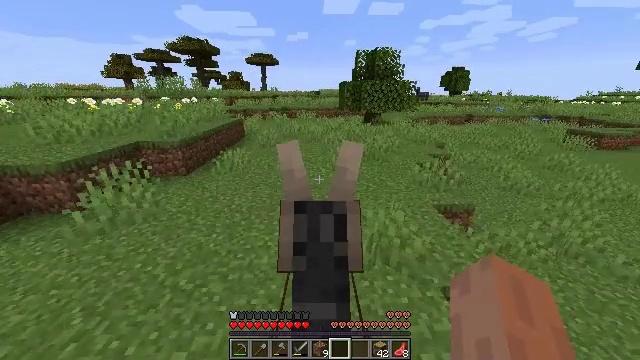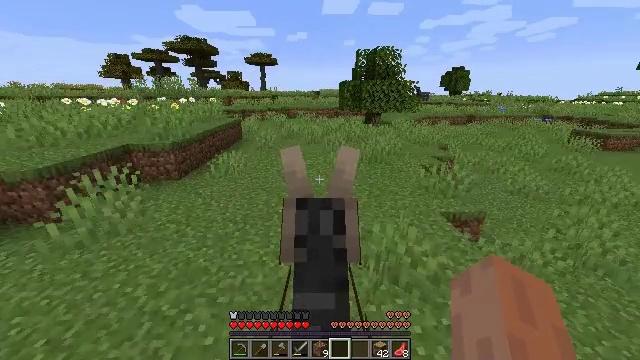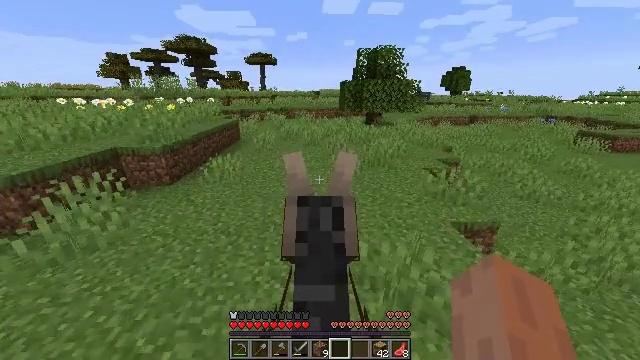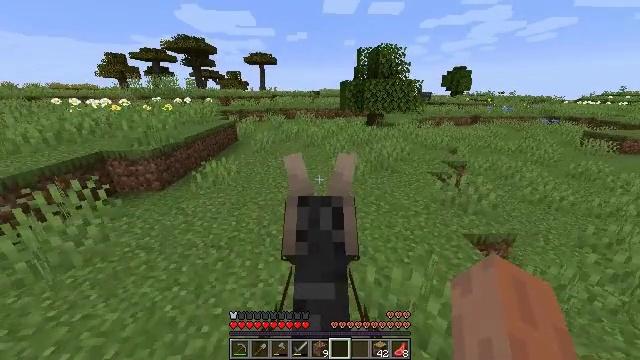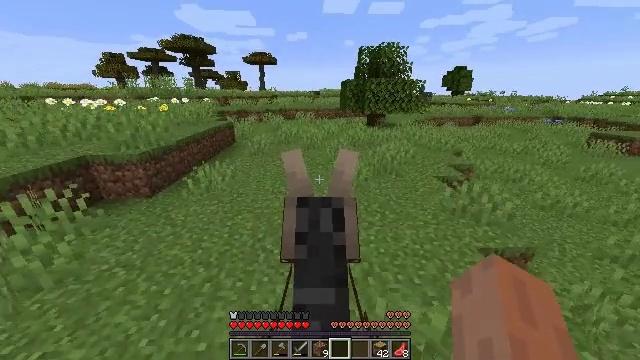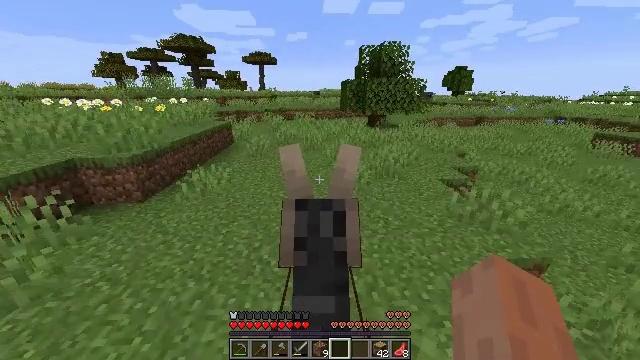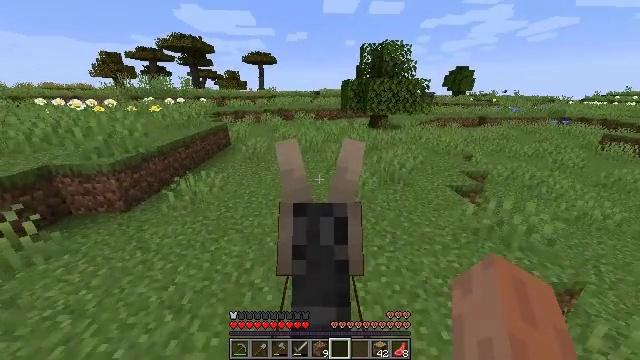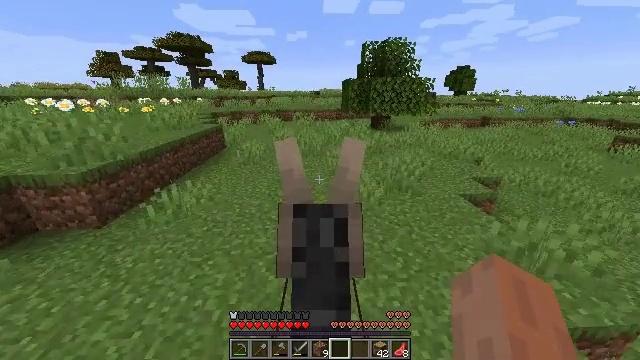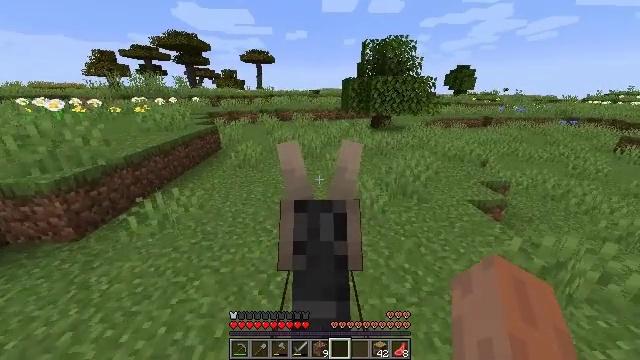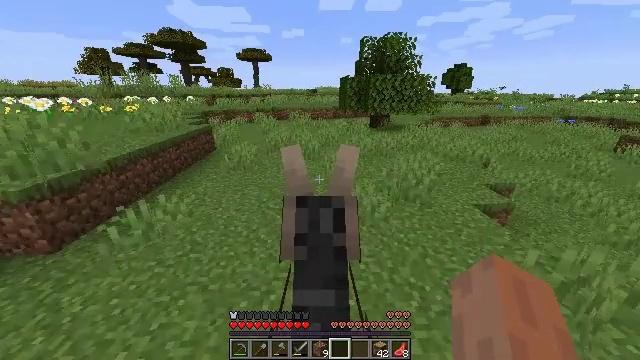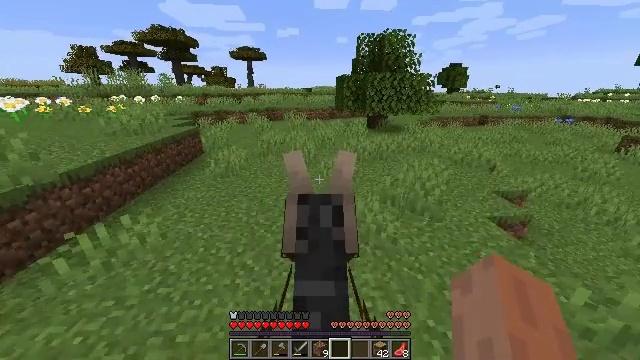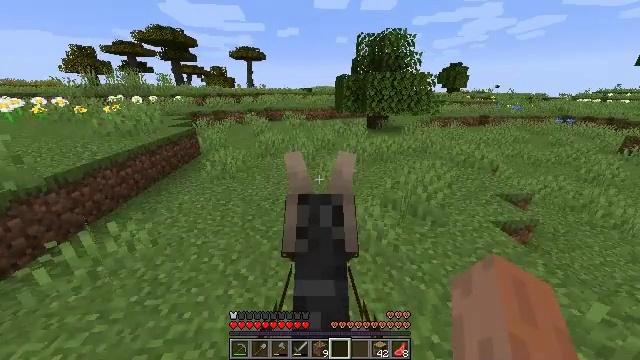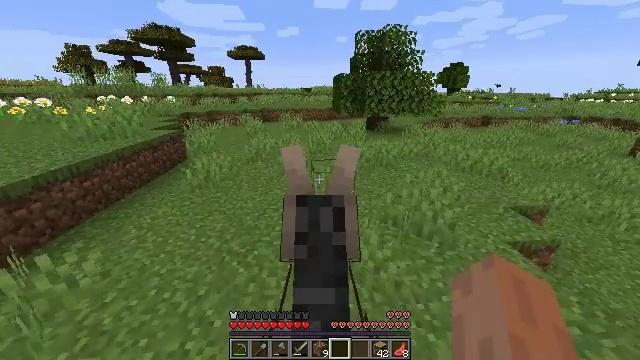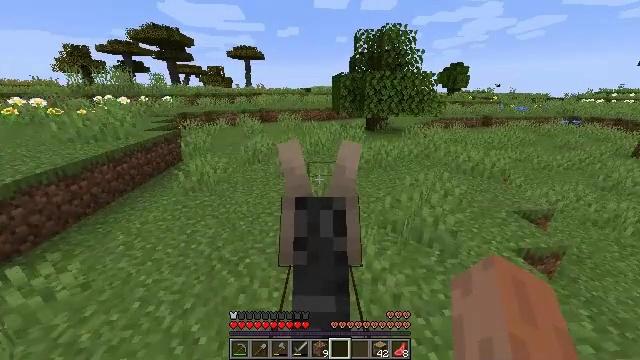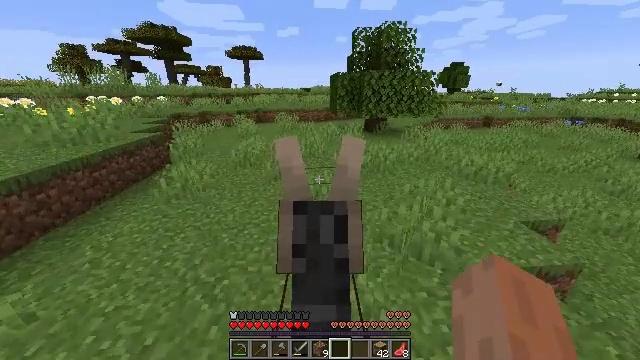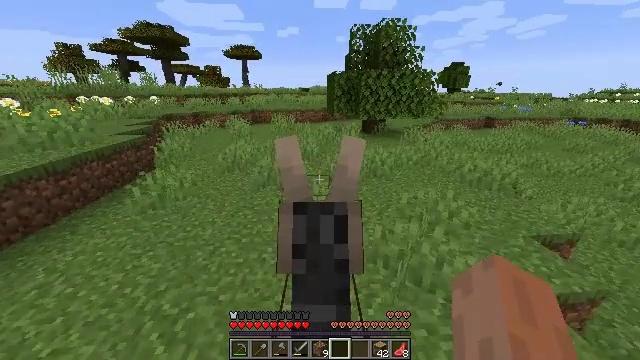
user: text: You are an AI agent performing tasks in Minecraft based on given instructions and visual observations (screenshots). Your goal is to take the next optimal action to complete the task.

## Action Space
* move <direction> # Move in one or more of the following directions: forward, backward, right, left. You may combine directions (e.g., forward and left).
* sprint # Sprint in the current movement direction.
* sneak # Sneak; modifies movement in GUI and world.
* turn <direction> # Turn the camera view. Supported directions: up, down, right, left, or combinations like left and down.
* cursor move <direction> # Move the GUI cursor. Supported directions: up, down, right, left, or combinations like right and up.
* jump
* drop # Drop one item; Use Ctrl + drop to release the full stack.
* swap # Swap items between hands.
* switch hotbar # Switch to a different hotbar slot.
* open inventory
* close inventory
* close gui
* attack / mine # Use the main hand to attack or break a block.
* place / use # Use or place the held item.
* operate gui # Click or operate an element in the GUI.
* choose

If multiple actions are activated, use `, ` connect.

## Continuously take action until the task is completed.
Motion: motion action
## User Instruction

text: Mine coarse dirt from the ground.
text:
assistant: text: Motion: move forward, sprint
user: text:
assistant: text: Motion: move forward, sprint
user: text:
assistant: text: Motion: move forward, sprint
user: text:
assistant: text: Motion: move forward, sprint
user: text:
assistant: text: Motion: move forward, sprint
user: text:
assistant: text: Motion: move forward, sprint
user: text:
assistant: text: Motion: move forward, sprint
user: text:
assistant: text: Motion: move forward, sprint
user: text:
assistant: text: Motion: move forward, sprint, turn right
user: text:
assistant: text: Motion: move forward and move right, sprint
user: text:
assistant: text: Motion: move forward and move right, sprint
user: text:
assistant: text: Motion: move forward and move right, sprint
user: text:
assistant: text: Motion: move forward and move right, sprint
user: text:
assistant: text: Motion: move forward and move right, sprint
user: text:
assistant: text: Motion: move forward and move right, sprint
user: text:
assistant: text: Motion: move forward and move right, sprint
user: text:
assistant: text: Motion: move forward and move right, sprint
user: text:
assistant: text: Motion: move forward and move right, sprint
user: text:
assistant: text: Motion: move forward and move right, sprint
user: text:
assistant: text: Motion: move forward and move right, sprint
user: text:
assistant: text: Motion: move forward and move right, sprint
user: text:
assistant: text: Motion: move forward and move right, sprint
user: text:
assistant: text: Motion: move forward and move right, sprint
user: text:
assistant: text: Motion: move forward and move right, sprint
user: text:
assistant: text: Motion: move forward and move right, sprint
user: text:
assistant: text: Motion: move forward and move right, sprint
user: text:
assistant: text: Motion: move forward and move right, sprint, turn right
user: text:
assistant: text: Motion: move forward and move right, sprint, turn right
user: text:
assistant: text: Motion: move forward and move right, sprint, turn right
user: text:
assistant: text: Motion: move forward and move right, sprint, turn right